Interaction volume radius: 5 \u00c5
Interaction volume height: 10 \u00c5
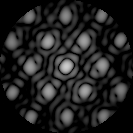
Disorder parameter: 0.1453